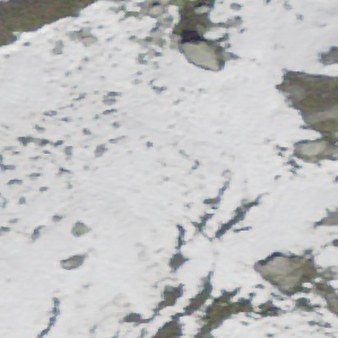
Label: other